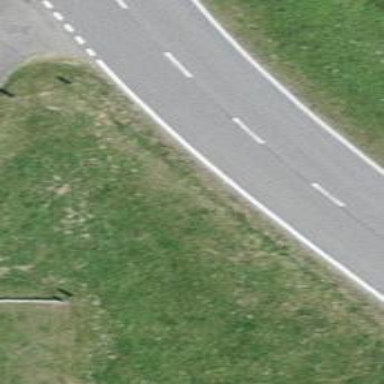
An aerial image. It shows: Secondary road with asphalt surface.